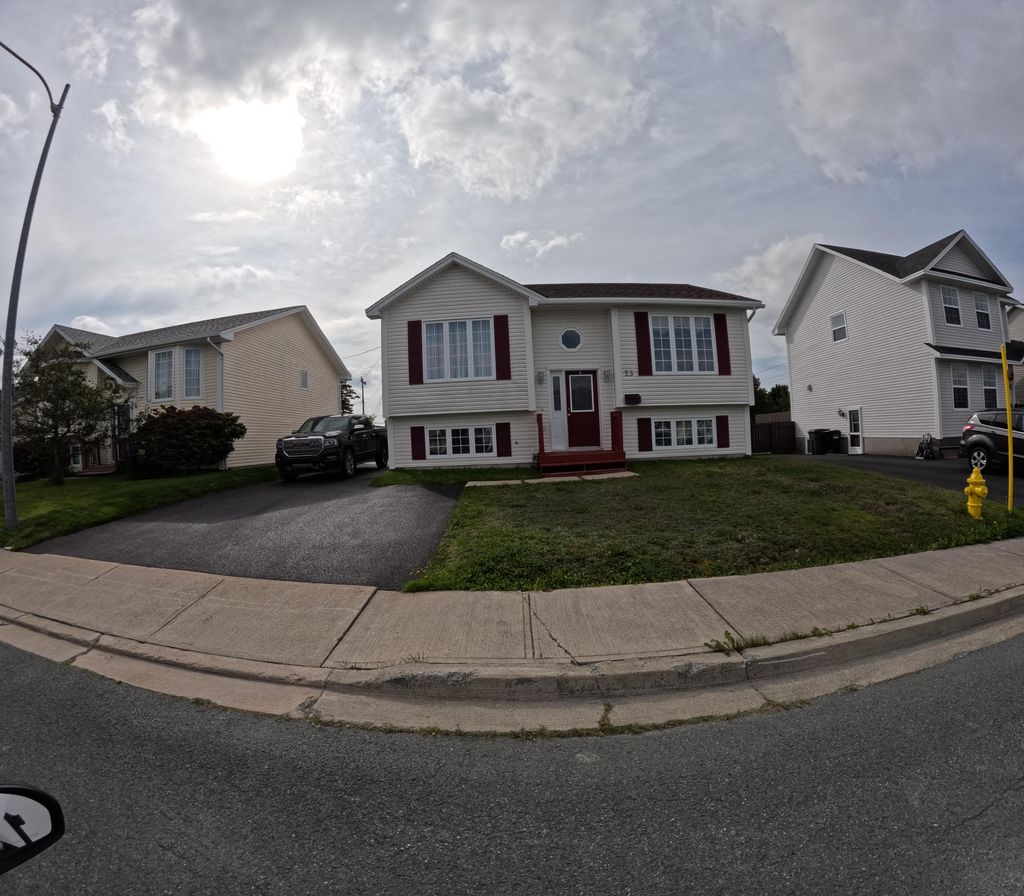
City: st_johns